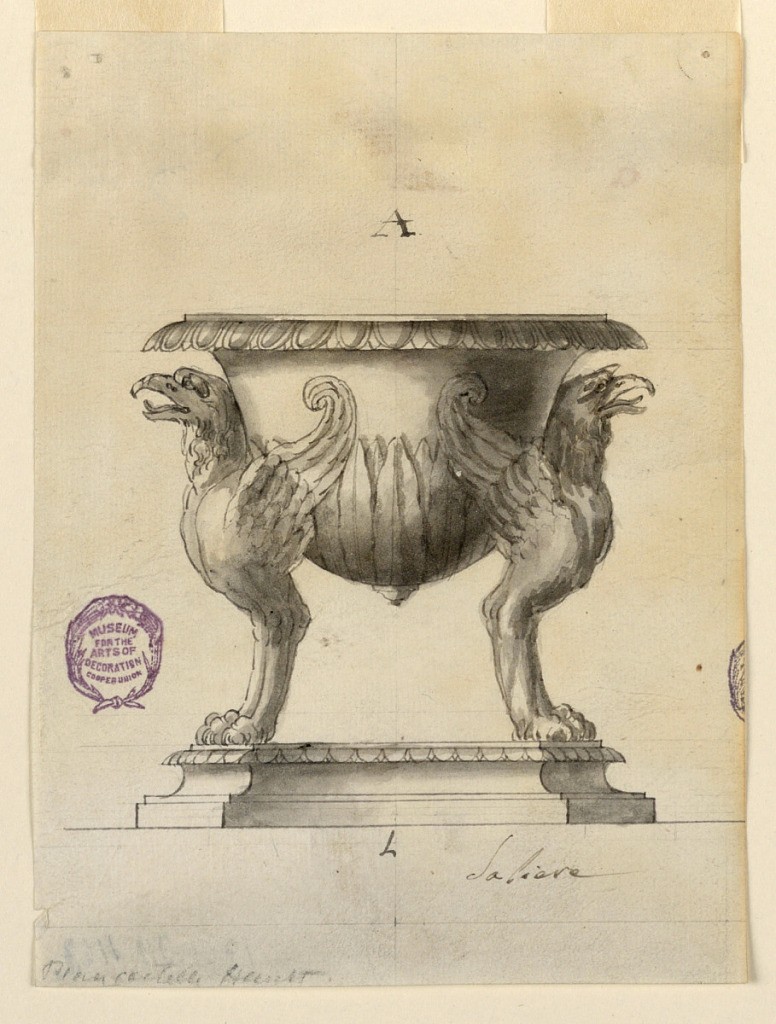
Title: Design for a Salt Cellar
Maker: Luigi Righetti, Italian, 1780 - 1819
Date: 1795–1805
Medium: Pen and ink, brush and wash on paper
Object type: Drawing
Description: Elevation of a salt cellar. The octagonal base is stepped and beveled. Upon this are two eagle caryatids with paw feet and scrolling wings. Between them they support the vessel, decorated with leaves at the bottom and gadrooning at rim. The cup is a breast-shaped mastos form.